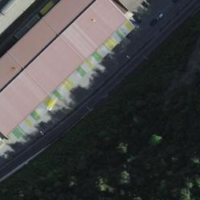
EUNIS habitat code: 57
Species observed at this site:
Chelidonium majus